Aerial crown-view tile of a tropical tree (Barro Colorado Island, Panama), acquired 20250818:
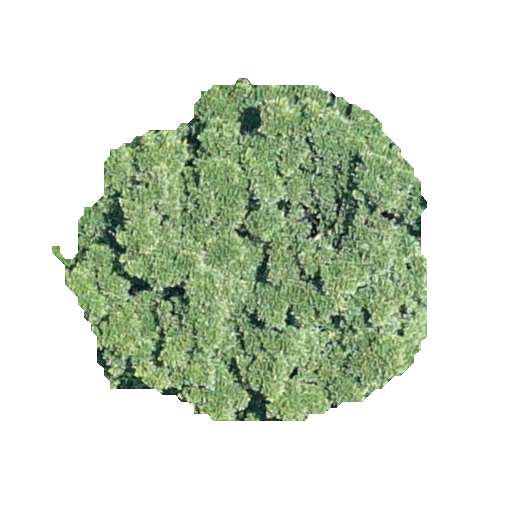
Species: Ficus insipida
GBIF accepted scientific name: Ficus insipida
Crown area: 136.228 m²